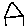
Label: house